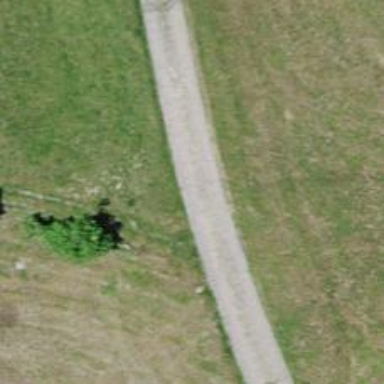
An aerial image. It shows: Concrete service road.